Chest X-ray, PA view. Patient: 44 years old, sex M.
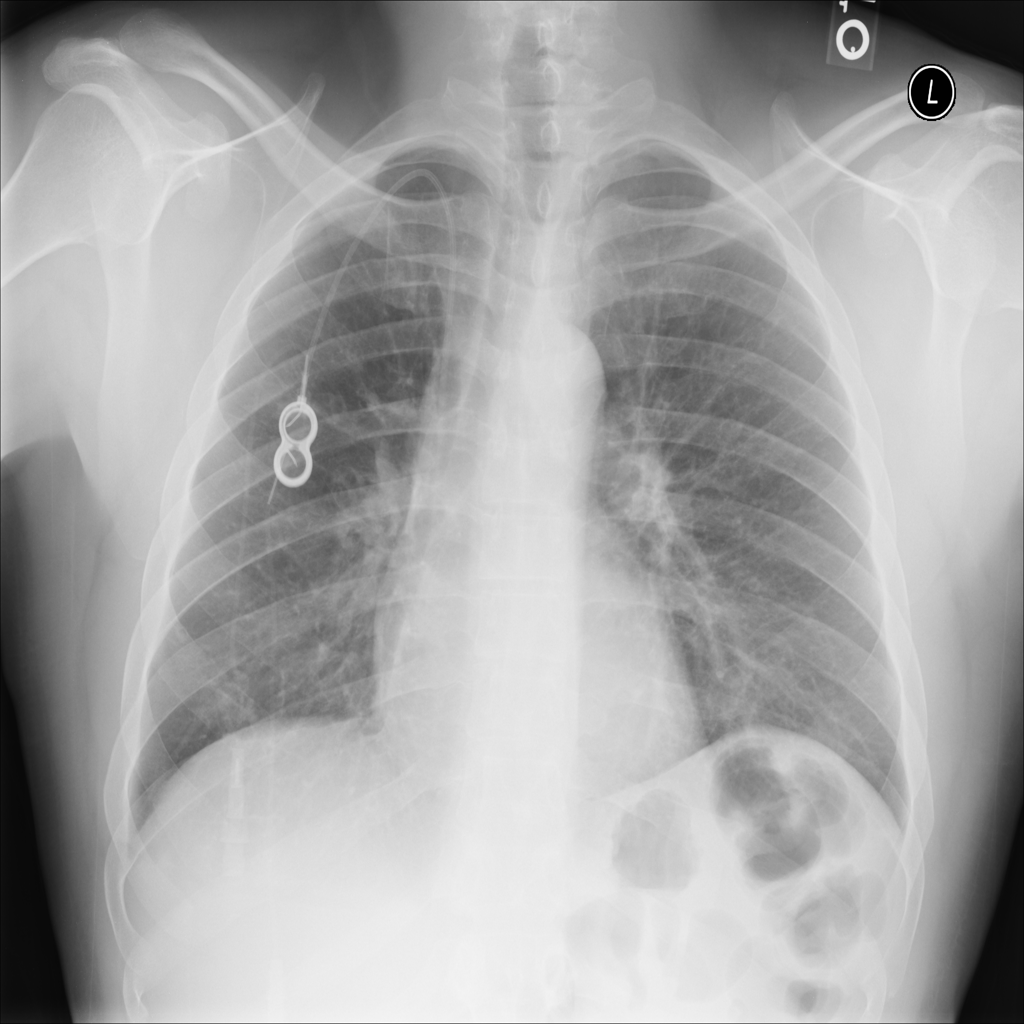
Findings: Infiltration